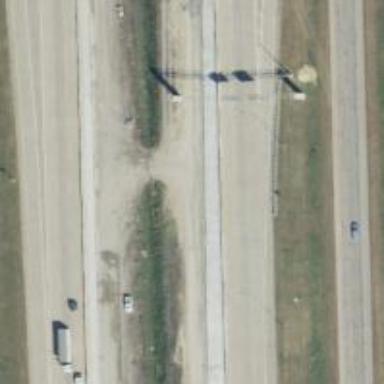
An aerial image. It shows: Motorway junction.